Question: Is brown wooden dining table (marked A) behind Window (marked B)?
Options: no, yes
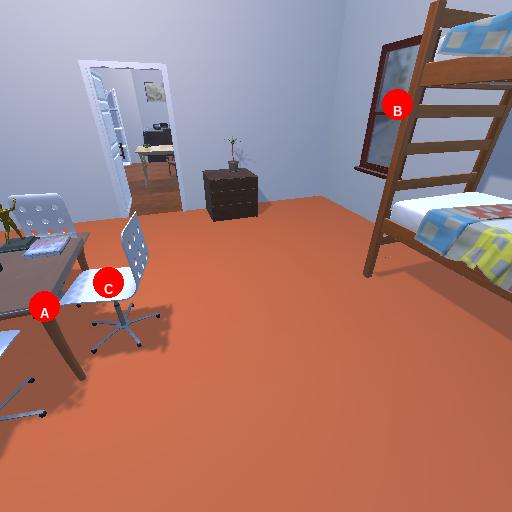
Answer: no